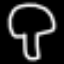
Label: mushroom